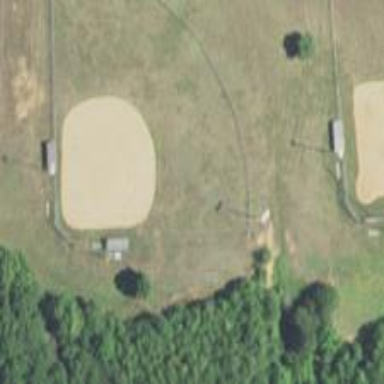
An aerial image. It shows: Baseball pitch for leisure land activities.